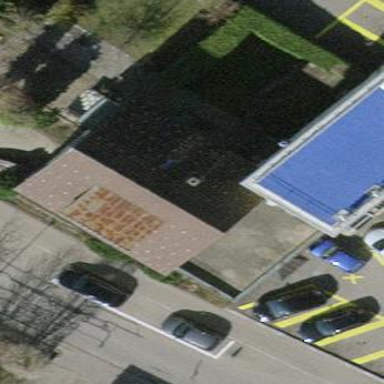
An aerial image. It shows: Gabled building.